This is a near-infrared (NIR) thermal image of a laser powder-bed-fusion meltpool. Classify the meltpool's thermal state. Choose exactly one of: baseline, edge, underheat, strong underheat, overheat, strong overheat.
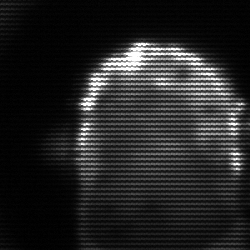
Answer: baseline